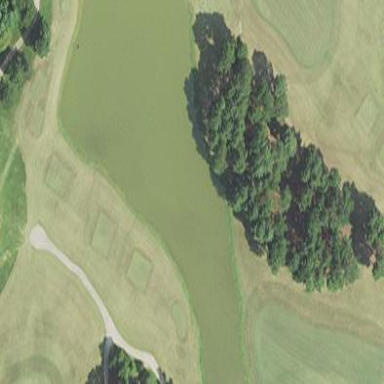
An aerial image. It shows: Grass area designated as golf tee.